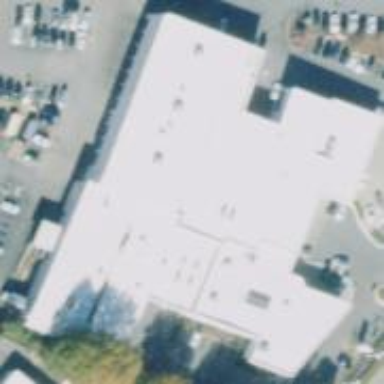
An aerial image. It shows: Building that houses car shop.